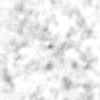
Label: no_change